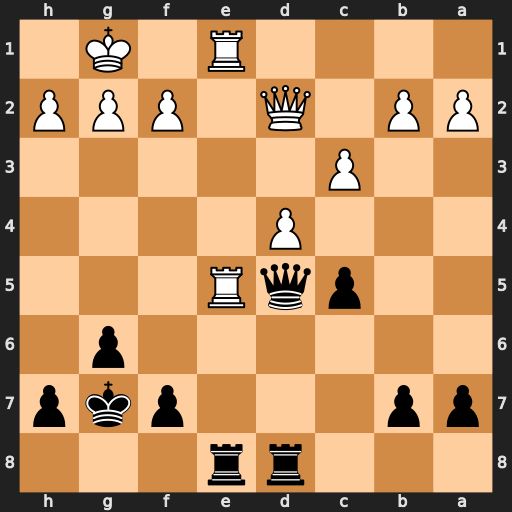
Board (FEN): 3rr3/pp3pkp/6p1/2pqR3/3P4/2P5/PP1Q1PPP/4R1K1
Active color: b
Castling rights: -
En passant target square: -
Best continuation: Rxe5 Rxe5 Qxe5